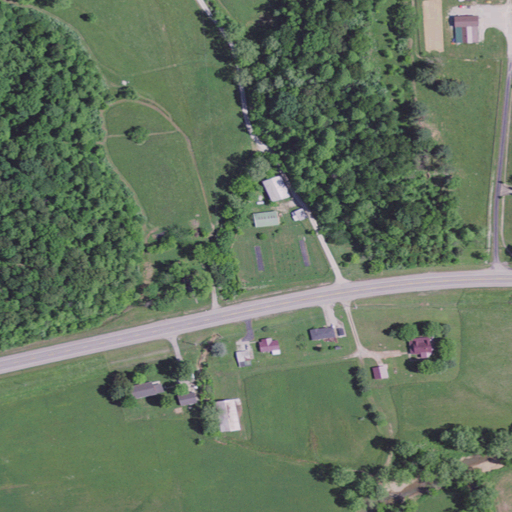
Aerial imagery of valley in Kentucky named Ghost Hollow containing pasture, deciduous forest, low intensity development, open development, and medium intensity development